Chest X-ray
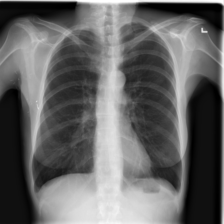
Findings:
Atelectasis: negative
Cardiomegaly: negative
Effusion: negative
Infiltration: negative
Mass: negative
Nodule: negative
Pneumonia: negative
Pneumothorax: negative
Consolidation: negative
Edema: negative
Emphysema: negative
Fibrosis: negative
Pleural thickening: negative
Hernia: negative